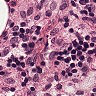
Metastatic tissue present: no